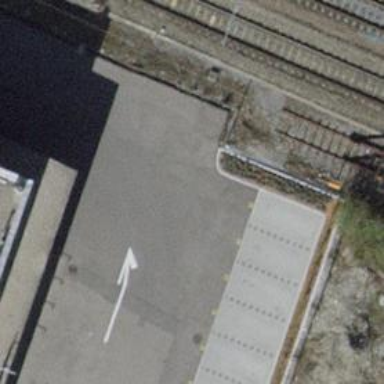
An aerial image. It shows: Railway buffer stop.